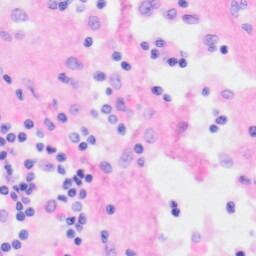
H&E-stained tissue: Kidney